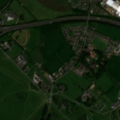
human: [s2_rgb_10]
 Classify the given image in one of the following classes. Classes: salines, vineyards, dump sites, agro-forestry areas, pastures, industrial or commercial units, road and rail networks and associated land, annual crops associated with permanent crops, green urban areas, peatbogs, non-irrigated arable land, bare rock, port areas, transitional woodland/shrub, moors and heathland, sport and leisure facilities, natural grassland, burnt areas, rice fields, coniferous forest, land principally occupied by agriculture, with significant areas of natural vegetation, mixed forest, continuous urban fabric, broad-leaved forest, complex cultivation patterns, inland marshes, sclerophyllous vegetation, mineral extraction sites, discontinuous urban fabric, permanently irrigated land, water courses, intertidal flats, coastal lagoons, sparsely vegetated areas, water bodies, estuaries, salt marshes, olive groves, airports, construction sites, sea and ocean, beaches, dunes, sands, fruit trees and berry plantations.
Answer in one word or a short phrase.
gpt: discontinuous urban fabric, road and rail networks and associated land, pastures, natural grassland